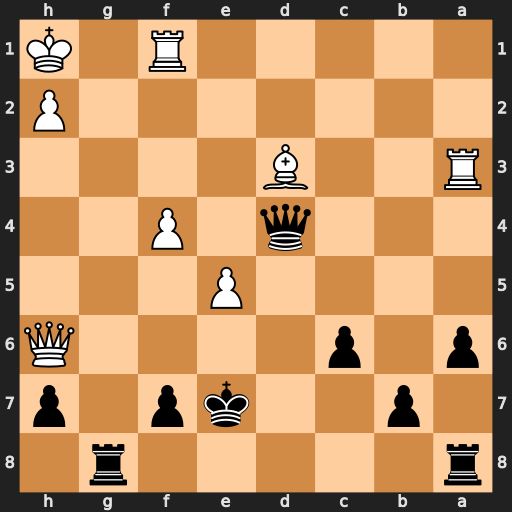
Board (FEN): r5r1/1p2kp1p/p1p4Q/4P3/3q1P2/R2B4/7P/5R1K
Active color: b
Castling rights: -
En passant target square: -
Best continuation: Qd5+ Be4 Qxe4+